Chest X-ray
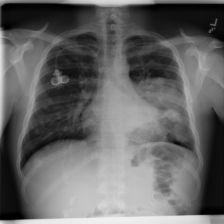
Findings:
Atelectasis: negative
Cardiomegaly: negative
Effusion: negative
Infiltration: negative
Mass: positive
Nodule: positive
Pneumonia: negative
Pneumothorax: negative
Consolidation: negative
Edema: negative
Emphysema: negative
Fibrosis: negative
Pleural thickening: negative
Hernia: negative